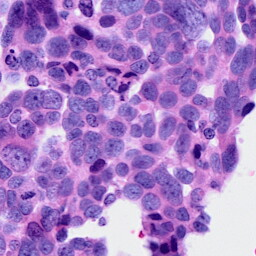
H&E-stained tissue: Ovarian